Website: ulta-beauty
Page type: billing-address
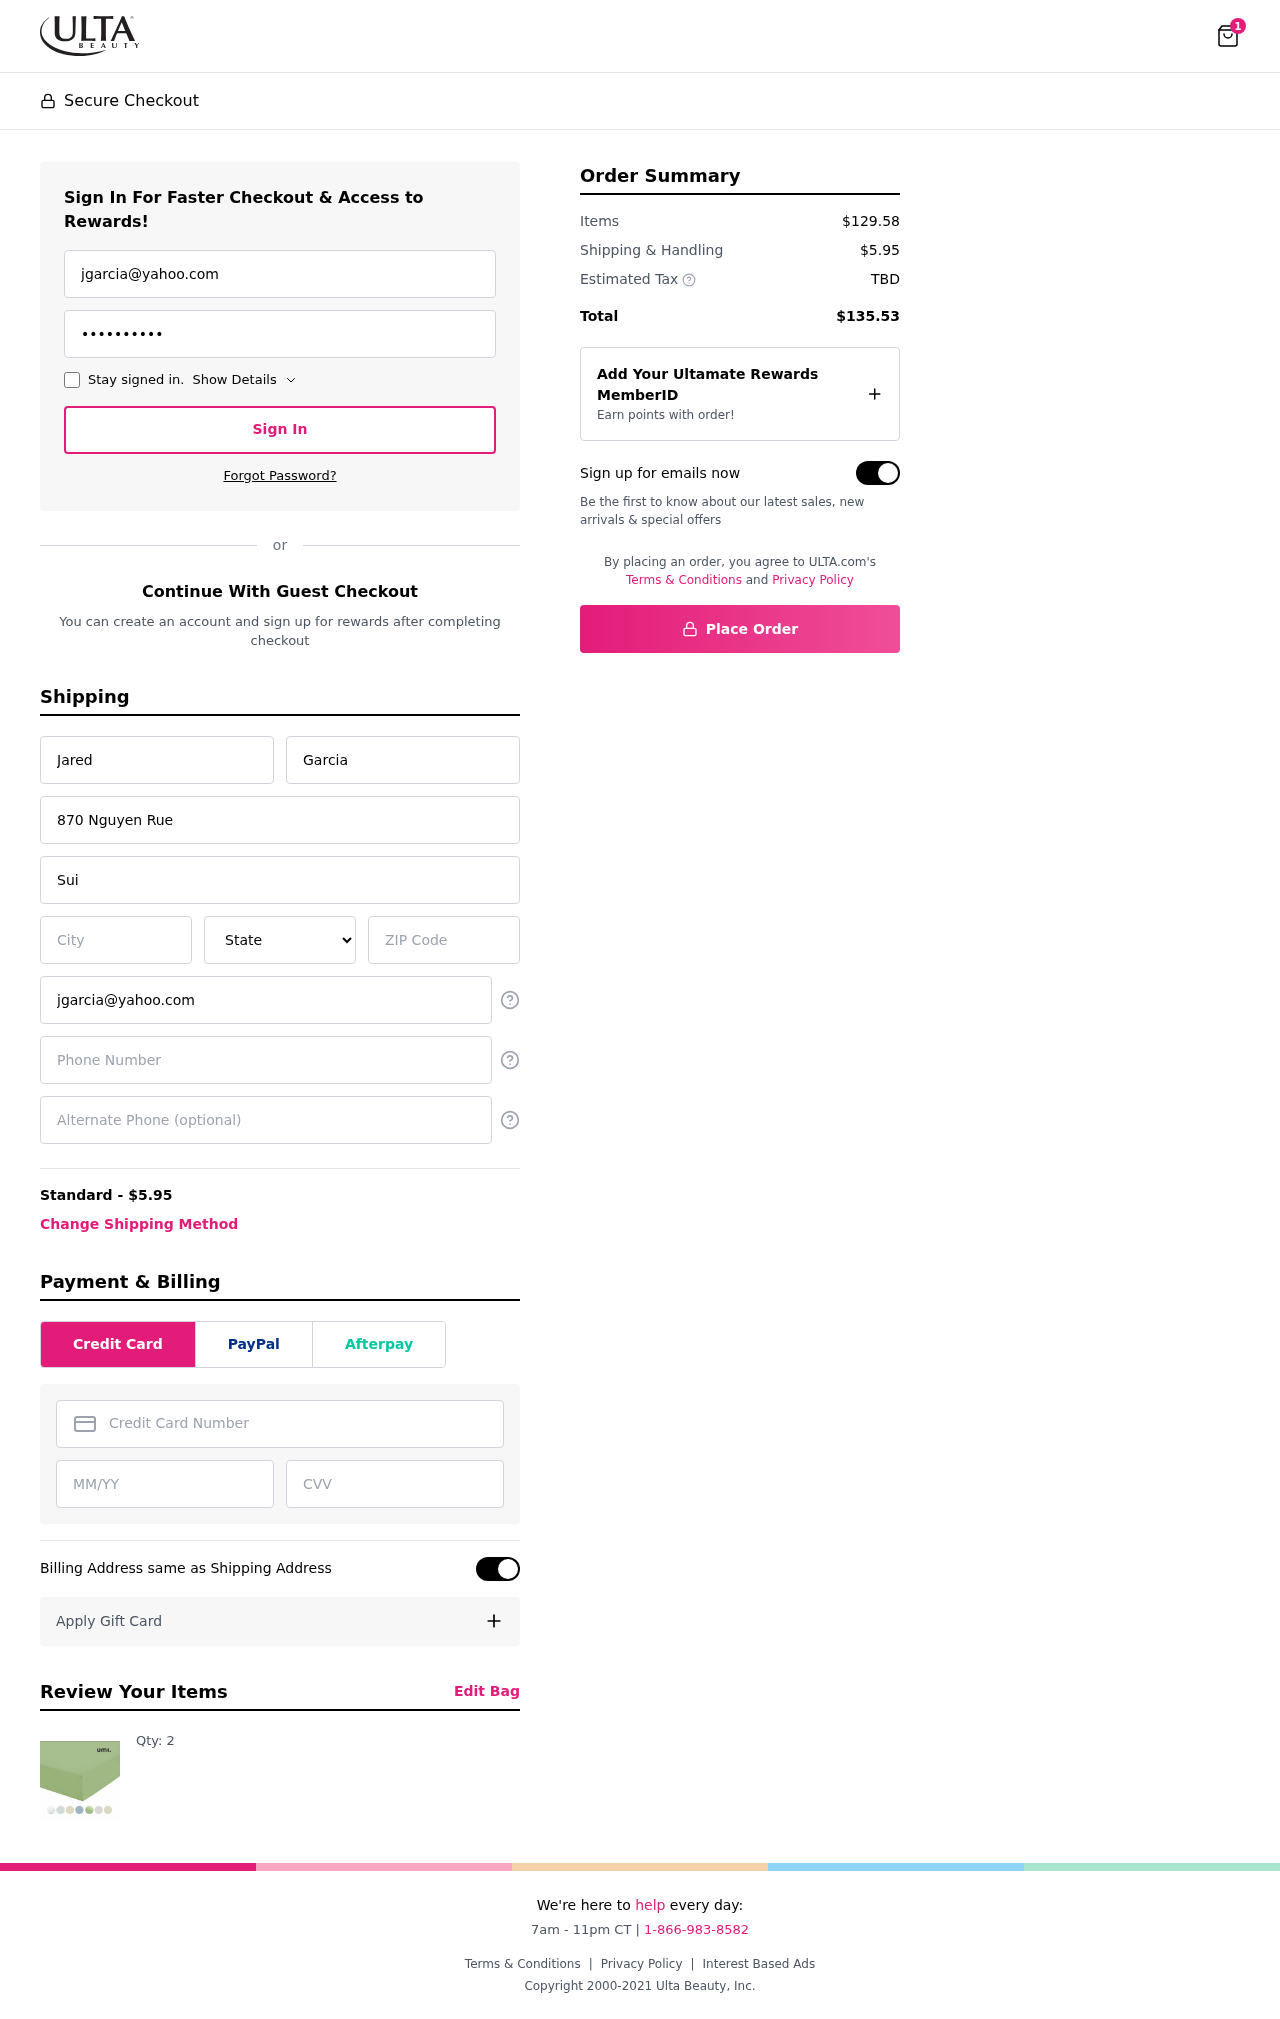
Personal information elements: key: PII_STATE
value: Colorado
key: PII_EMAIL
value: jgarcia@yahoo.com
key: PII_FIRSTNAME
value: Jared
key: PII_LASTNAME
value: Garcia
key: PII_STREET
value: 870 Nguyen Rue
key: PII_STREET2
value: Suite 329
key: PII_CITY
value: South Melissa
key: PII_POSTCODE
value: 36483
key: PII_PHONE
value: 6989878942
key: PII_ALT_PHONE
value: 9874060821
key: PII_CARD_NUMBER
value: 4198 3767 6464 1039
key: PII_CARD_EXPIRY
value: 08/26
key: PII_CARD_CVV
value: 509
Product elements: key: PRODUCT1_QUANTITY
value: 2
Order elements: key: ORDER_NUM_ITEMS
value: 1
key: ORDER_SHIPPING_COST
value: $5.95
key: ORDER_SUBTOTAL
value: $129.58
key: ORDER_TOTAL
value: $135.53